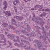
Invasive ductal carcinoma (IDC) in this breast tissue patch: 1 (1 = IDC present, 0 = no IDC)